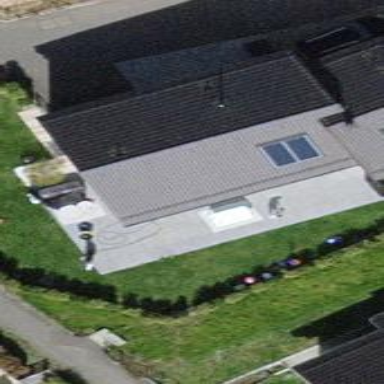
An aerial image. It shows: Simple house.